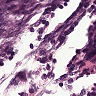
Metastatic tissue present: no